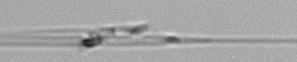
Label: Rhizosolenia